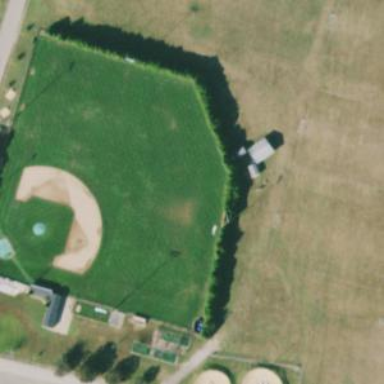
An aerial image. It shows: Baseball pitch for leisure and sports activities.